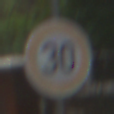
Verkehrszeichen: Geschwindigkeit30
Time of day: MorningAfternoon
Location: Outdoor (Urban)
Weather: Overcast
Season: NotSpecified
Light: Natural